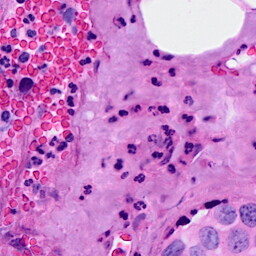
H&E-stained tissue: Breast